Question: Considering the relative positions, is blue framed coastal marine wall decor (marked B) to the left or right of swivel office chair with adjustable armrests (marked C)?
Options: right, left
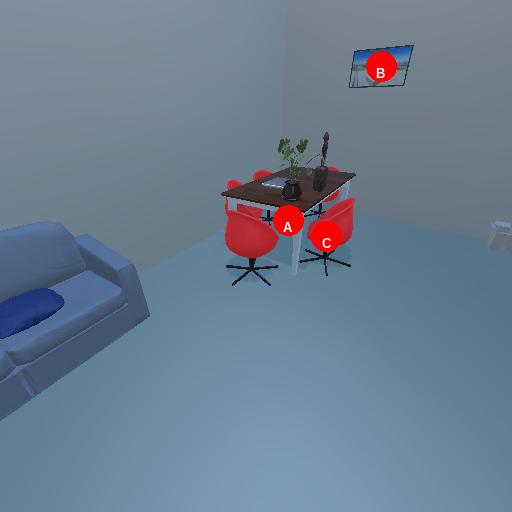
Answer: right